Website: bh-photo
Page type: customer-info-address
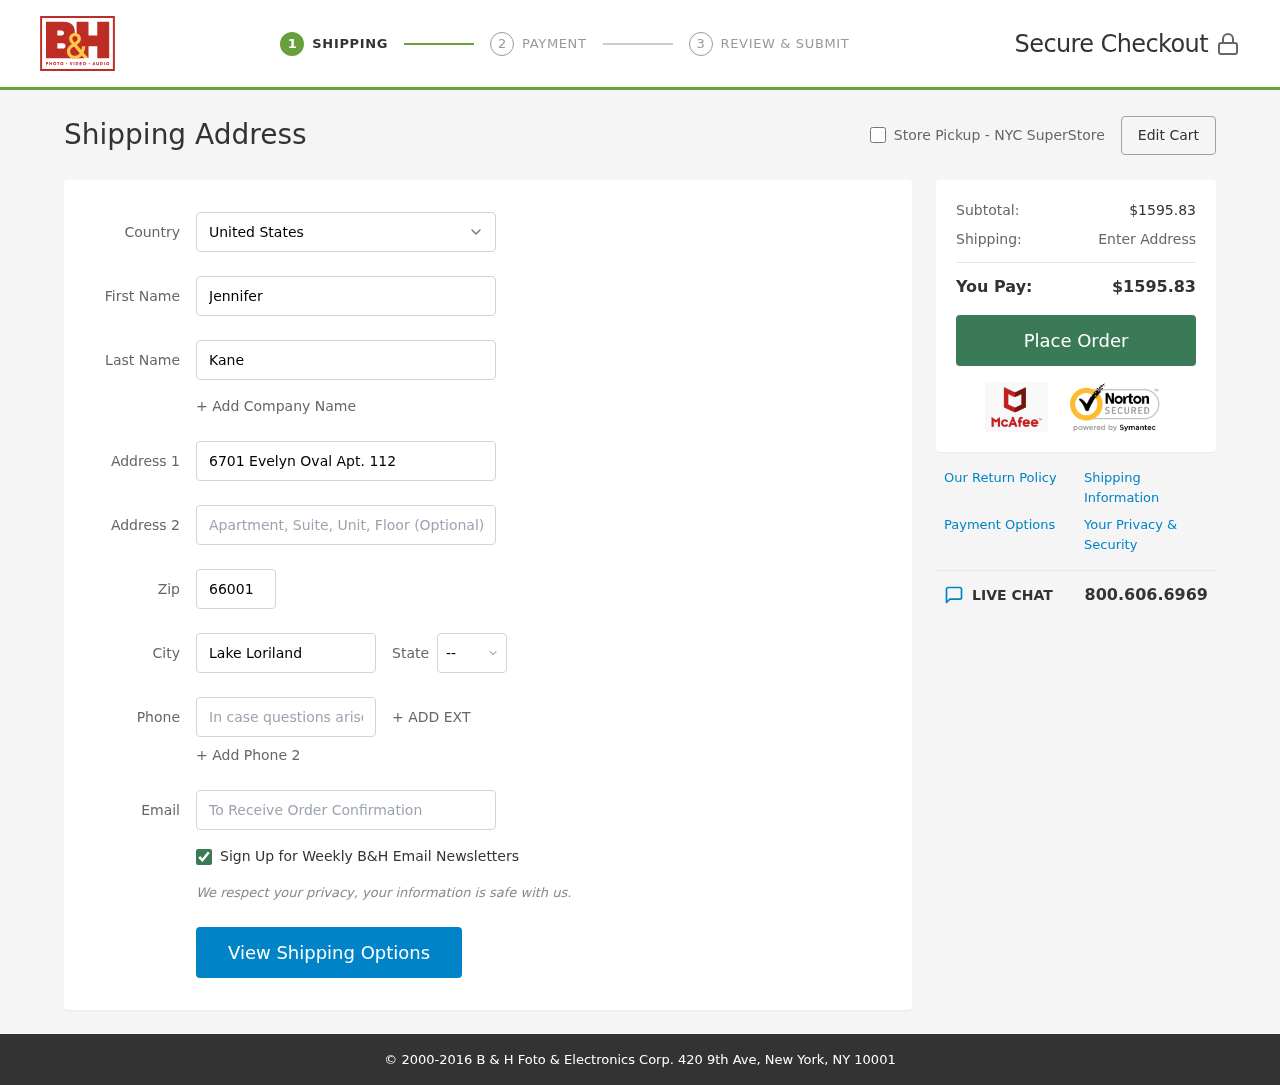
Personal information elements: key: PII_CITY
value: Lake Loriland
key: PII_COUNTRY
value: United States
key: PII_EMAIL
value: jkane@yahoo.com
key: PII_FIRSTNAME
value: Jennifer
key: PII_LASTNAME
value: Kane
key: PII_PHONE
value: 8248354529
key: PII_POSTCODE
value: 66001
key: PII_STATE_ABBR
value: MI
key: PII_STREET
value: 6701 Evelyn Oval Apt. 112
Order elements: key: ORDER_SUBTOTAL
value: $1595.83
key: ORDER_TOTAL
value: $1595.83